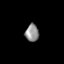
Tissue: prostate
Cell type: Fibroblasts
Senescence score: 0.7323
Nuclear area (px): 230
Mean DAPI intensity: 142.617